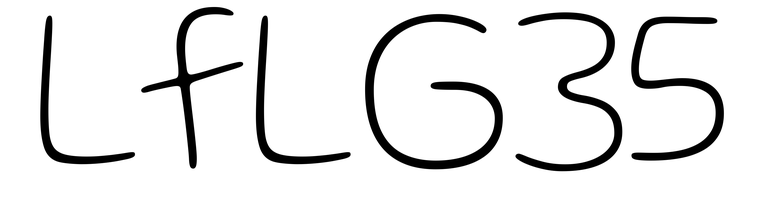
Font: Gluten_Thin